Question: i am writing a c# code to open a word file using Application and Document object and want to read a document with its styling and formats example is given below:-
i am able to getting text but not able to getting its styles and formats.
'''
private void readFileContent(string path)
{
Microsoft.Office.Interop.Word.Application wordApp = new Microsoft.Office.Interop.Word.Application();
object file = path;
object nullobj = System.Reflection.Missing.Value;
Microsoft.Office.Interop.Word.Document doc = wordApp.Documents.Open(
ref file, ref nullobj, ref nullobj,
ref nullobj, ref nullobj, ref nullobj,
ref nullobj, ref nullobj, ref nullobj,
ref nullobj, ref nullobj, ref nullobj);
doc.ActiveWindow.Selection.WholeStory();
doc.ActiveWindow.Selection.Copy();
IDataObject data = Clipboard.GetDataObject();
string getdata = data.GetData(DataFormats.Text).ToString();
doc.Close(ref nullobj, ref nullobj, ref nullobj);
wordApp.Quit(ref nullobj, ref nullobj, ref nullobj);
}
'''

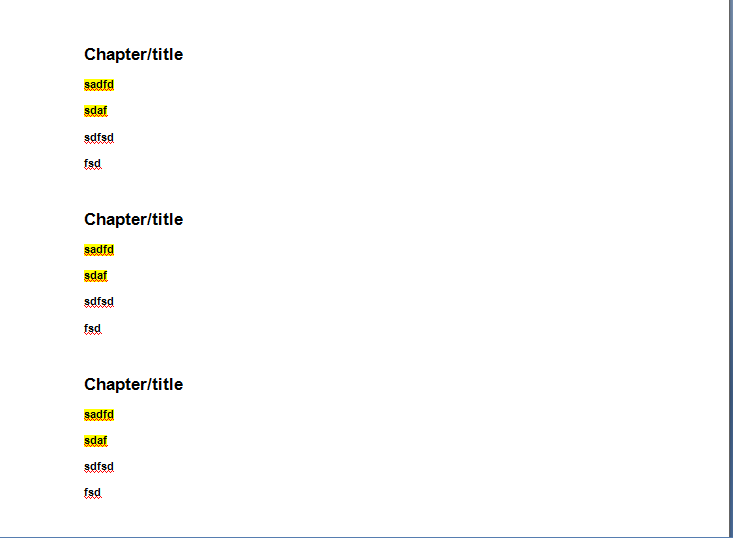
Answer: To my mind this endeavour is well beyond the powers of Interop. I suggest using the <URL> for such a task since it's much more powerful and does not bear all the Interop limitations. The solution is straightforward.
'''
using DocumentFormat.OpenXml.Wordprocessing;
using DocumentFormat.OpenXml.Packaging;
// read-only open
using (var document = WordprocessingDocument.Open(@"Your.docx", false))
{
// Gets the MainDocumentPart of the WordprocessingDocument
var main = document.MainDocumentPart;
// document fonts
var fonts = main.FontTablePart;
// document styles
var styles = main.StyleDefinitionsPart;
var effects = main.StylesWithEffectsPart;
// root element part of the doc
var doc = main.Document;
// actual document body
var body = doc.Body;
// styles on paragraps
foreach (Paragraph para in body.Descendants<Paragraph>()
.Where(e => e.ParagraphProperties != null&& e.ParagraphProperties.ParagraphStyleId != null))
Console.WriteLine("Text:{0}->Style name:{1}", para.InnerText, para.ParagraphProperties.ParagraphStyleId.Val);
// styles on Runs
foreach (Run run in body.Descendants<Run>()
.Where(r => r.RunProperties != null && r.RunProperties.RunStyle != null))
Console.WriteLine("Text: {0}->Run style: {1}", run.InnerText, run.RunProperties.RunStyle.Val );
}
'''